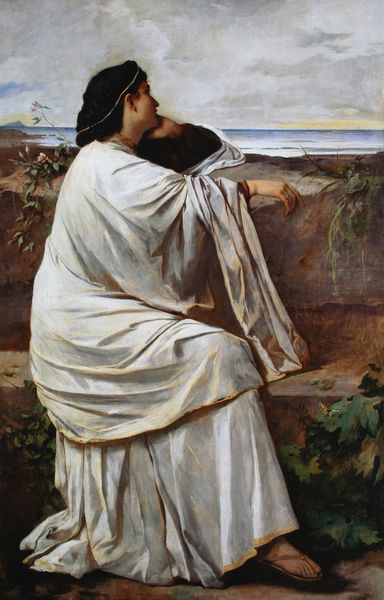
Titel: Iphigenie
Künstler: Anselm Feuerbach
Standort: Stuttgart
Institution: Staatsgalerie
Schlagwörter: blau, blätter, felsen, fuß, gemälde, gestein, hand, himmel, meer, umhang, wasser, weiß, wolken, grün, landschaft, mädchen, ocker, see, sitzen, ufer, blume, blumen, braun, finger, frau, grau, kleid, ohr, rücken, schmuck, schwarz, blick, rose, tuch, malerei, arm, falten, gesicht, stein, steine, bildnis, portrait, porträt, schauen, ferne, horizont, natur, weite, gewässer, sonne, gewand, gold, haare, sitzend, klassizismus, saum, blatt, pflanzen, haarreif, renaissance, ranken, bewölkt, balkon, küste, sitz, berge, fels, mauer, bank, haarband, wein, sitzende, melancholie, geländer, stufen, faltenwurf, nachdenklich, zehen, nachdenken, klimt, perlenkette, halskette, antike, schuh, göttin, rom, ranke, sandale, türkisch, versunken, sehnsucht, antik, toga, feuerbach, griechenland, reif, iphigenie, gestrüpp, david, klassik, tunika, feige, weinblatt, griechin, gescht, meerblick, blum, anselm, flipflops, meeresblick, feurbach, blick aufs meer, alma-tadema, se, alma, ausblick#, tfrau, eblume, heimweh, goldkante, grichin, klimnt, davidson